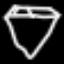
Label: diamond